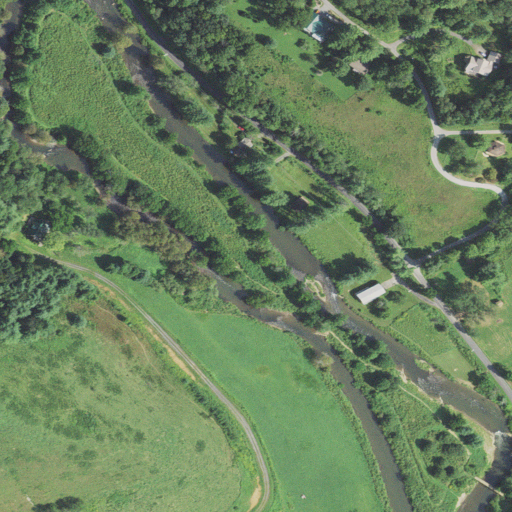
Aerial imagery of island in North Carolina named Grassy Island containing pasture, deciduous forest, open development, mixed forest, and low intensity development